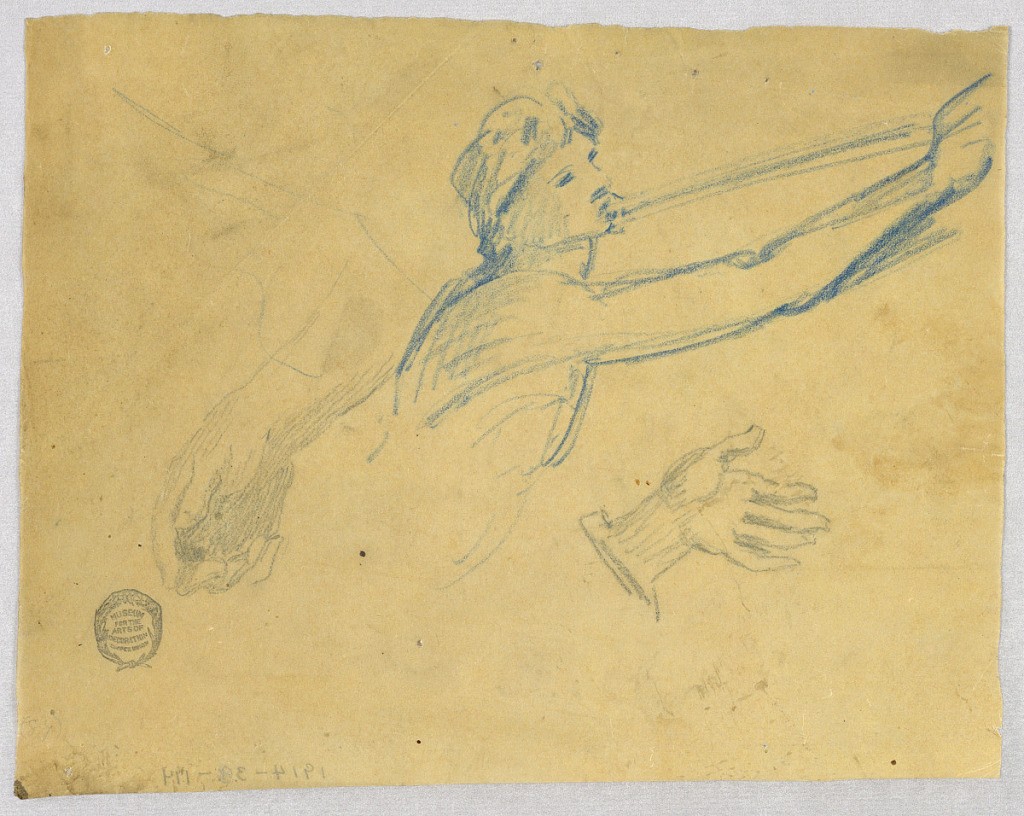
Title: Sketch of Trumpeting Angel
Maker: Francis Augustus Lathrop, American, 1849–1909
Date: ca. 1895
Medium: Blue pencil on tracing paper
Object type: Drawing
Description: Bust and head of angel, holding trumpet to his mouth with his right arm outstretched. Verso: two sketches of hands in black crayon.